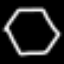
Label: octagon